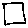
Label: square